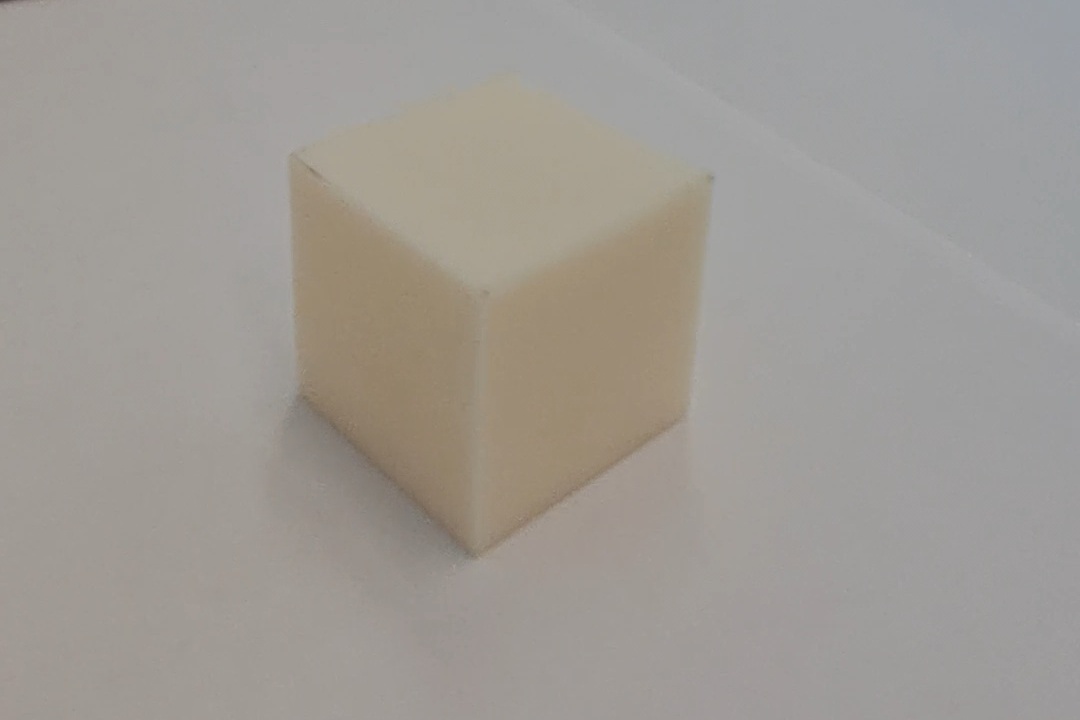
Label: Cuboid